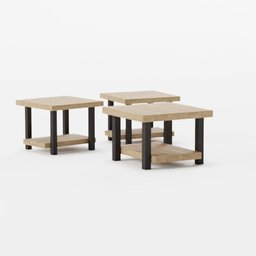
Label: furniture